Question: Environment: Microsoft Excel 2003, 07, or 10
Is there an easy way to transform
'''
lines 1-11
'''
into
'''
lines 15-20
'''

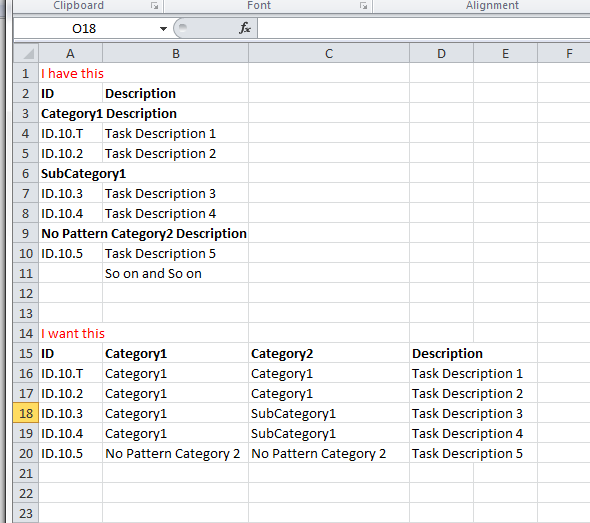
Answer: This can be easily done with few additional basic test formulas.
Add the columns in your table as per the screenshot below and filter your table with is_id column TRUE data.
Enjoy, you're welcome.